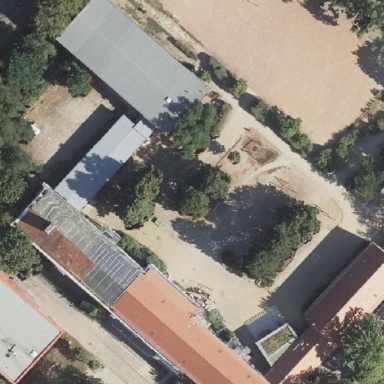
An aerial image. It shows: School.